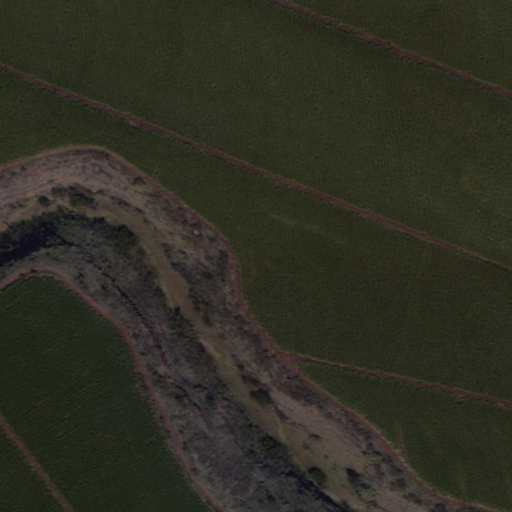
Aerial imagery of valley in Hawaii named Kaluapulani Gulch containing only unknown